Question: I have two tables employees and aspnetUser. I'm trying to create an Associate between tables employees and aspnetUser in EF designer in VS2013 using email from employees and username(email).I createUNIQUE Constraint on employees email to have UNIQUE email for each employee I have Problem when click ok I have this error message "verify that the navigation property name is unique" I have couple of Problems.
1-I try to use ID from asp.net membership but it is varchar(128) not guid because of that I have to change my employees ID from int to varchar(128) to very table have relation with employees.
2- how to solve this problem apically I don't have access to database because the easy thing is to create REFERENCES CONSTRAINT between users and employees I really don't have access to database because of company ?

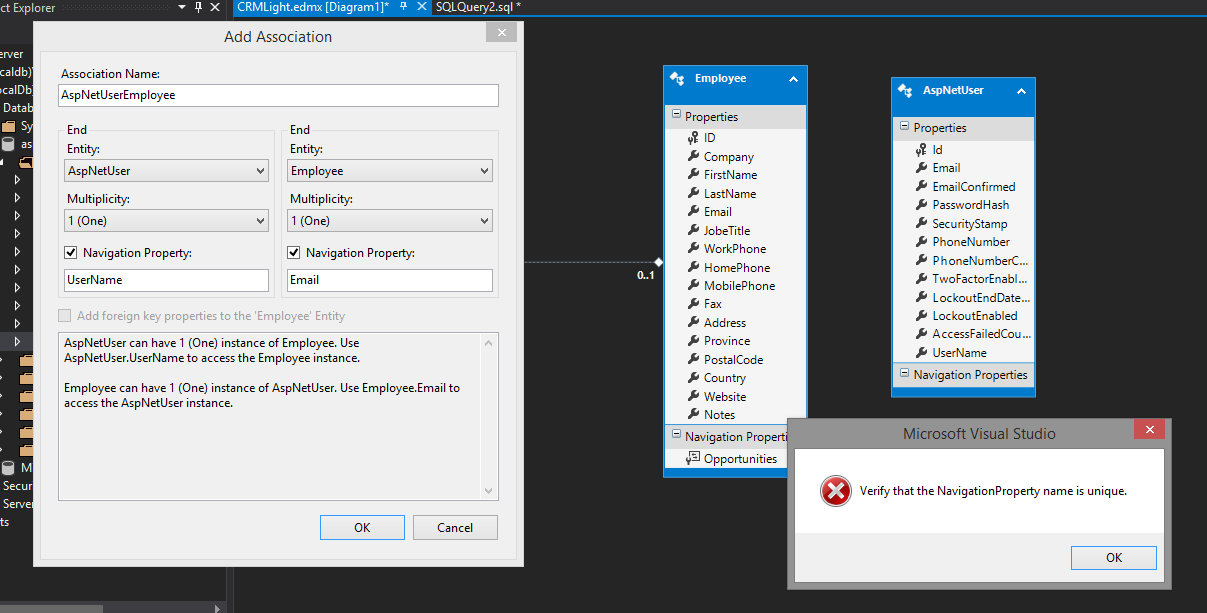
Answer: The error tells you that you're introducing new navigation properties with names that already exist in the types you're trying to associate. In the text boxes below the Navigation Property checkbox you're not properties. You're entering names for the new ones you've indicated you want to create by checking the checkboxes.
This is not going to work. If the types of the primary keys are different, EF won't be able to create a "soft" association between them (where a "soft" association is one that is not backed by a hard foreign key in the database).
You only option is to manually 'join' the two tables whenever you need data from both.